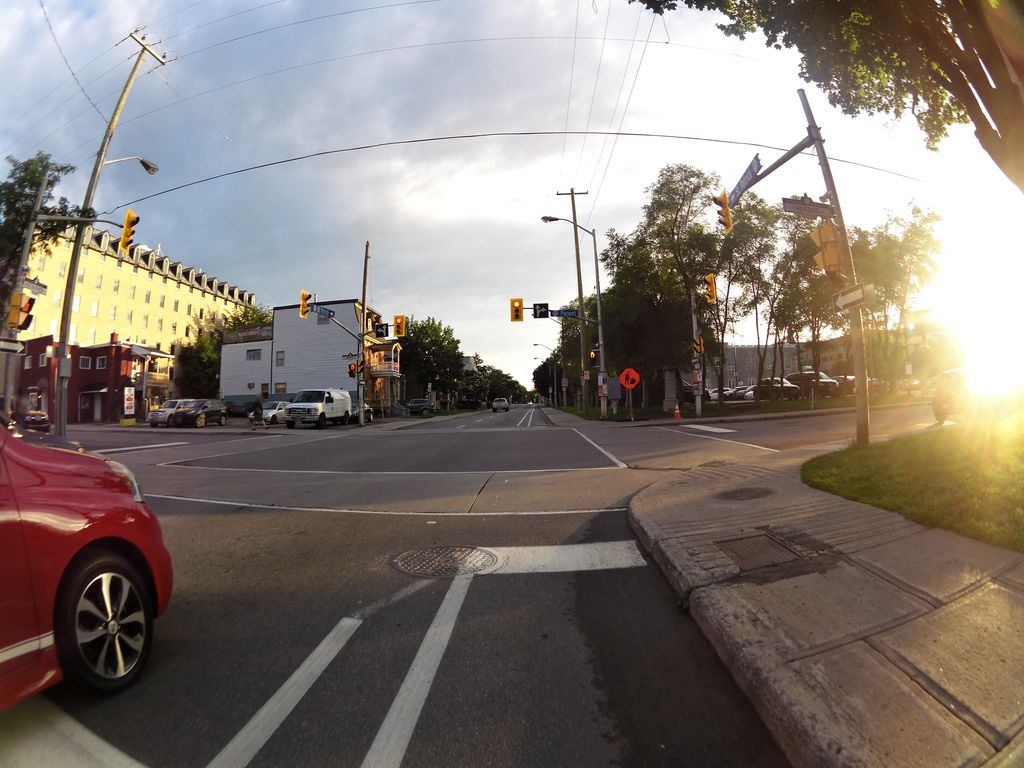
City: ottawa-gatineau